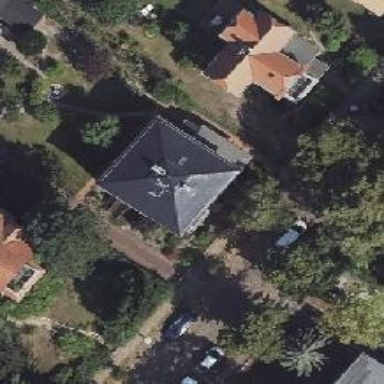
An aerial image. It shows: Detached building with hipped roof.